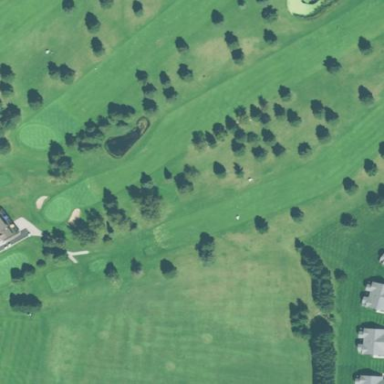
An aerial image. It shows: Rough area on grassy golf course.